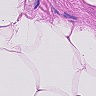
Metastatic tissue present: no